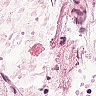
Metastatic tissue present: no